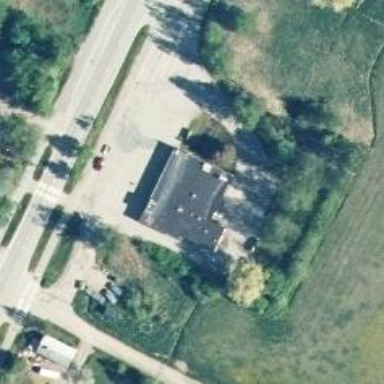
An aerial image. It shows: Convenience shop.